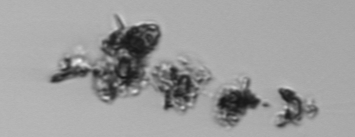
Label: Thalassiosira_TAG_external_detritus